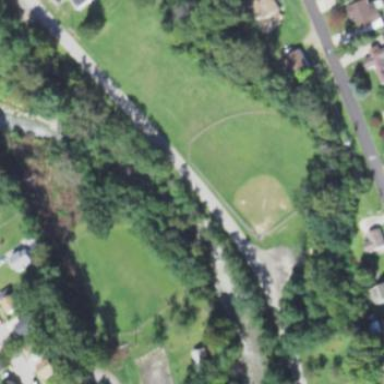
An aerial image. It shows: Baseball pitch for leisure land activities.